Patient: sex M, age 34
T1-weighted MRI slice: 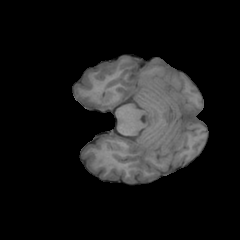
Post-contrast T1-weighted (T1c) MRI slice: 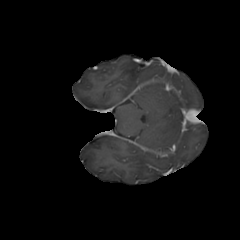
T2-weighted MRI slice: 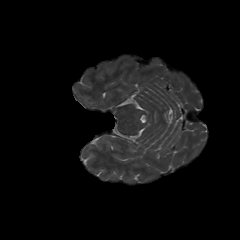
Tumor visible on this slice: no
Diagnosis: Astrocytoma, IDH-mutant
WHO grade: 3